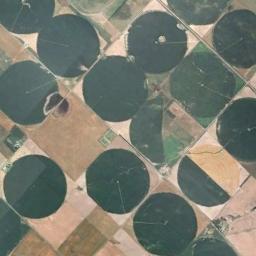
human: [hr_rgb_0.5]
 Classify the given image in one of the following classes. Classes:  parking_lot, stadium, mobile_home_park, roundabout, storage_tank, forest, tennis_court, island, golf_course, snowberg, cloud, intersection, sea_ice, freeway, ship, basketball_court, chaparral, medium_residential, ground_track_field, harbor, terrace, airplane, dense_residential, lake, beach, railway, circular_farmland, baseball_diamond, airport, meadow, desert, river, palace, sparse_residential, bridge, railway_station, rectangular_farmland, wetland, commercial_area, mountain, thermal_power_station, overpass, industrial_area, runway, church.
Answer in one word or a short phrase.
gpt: circular_farmland